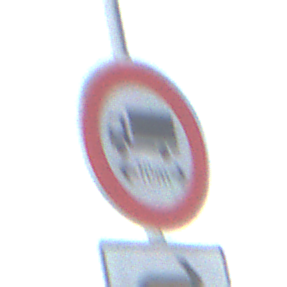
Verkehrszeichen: TatsaechlicheLaenge
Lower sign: RichtungsangabeDurchPfeile5
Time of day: Midday
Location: Outdoor (Suburban)
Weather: Overcast
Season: NotSpecified
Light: Natural